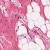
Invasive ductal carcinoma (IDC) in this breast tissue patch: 0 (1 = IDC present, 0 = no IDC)